Question: I want to add a segment controller to the navigation bar , but like this:
How can I do that?
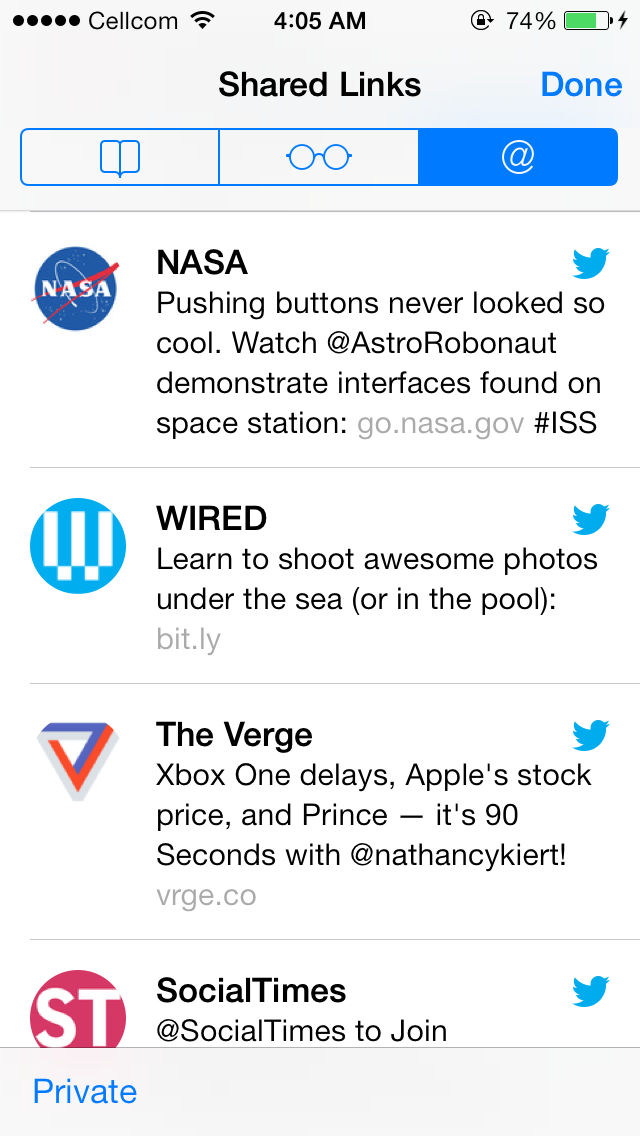
Answer: The problem is that it looks like this uses the navigation bar's title, which is actually in the same place as where you want your segmented control to go. Instead, you need to add a "prompt" to the navigation bar to increase the height of the bar, and add the prompt text above the content area of the bar.
This can be done purely in Interface Builder as illustrated by the screenshot below, or programmatically using the following code:
'''
[self.navigationController.navigationItem setPrompt:@"some prompt text"];
'''